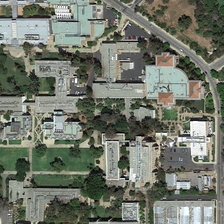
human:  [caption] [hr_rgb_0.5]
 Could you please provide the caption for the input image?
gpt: many buildings and green trees are in a school .

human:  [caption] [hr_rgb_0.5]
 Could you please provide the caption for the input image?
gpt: many buildings and green trees are in a school .

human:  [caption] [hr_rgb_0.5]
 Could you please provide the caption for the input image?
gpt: the school is on the side of the road .

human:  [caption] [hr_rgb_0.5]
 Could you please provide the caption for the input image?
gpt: school buildings are surrounded by dark green trees .

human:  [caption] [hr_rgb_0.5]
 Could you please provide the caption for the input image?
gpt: the school is on the side of the road .